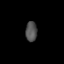
Tissue: prostate
Cell type: T cells
Senescence score: 0.2987
Nuclear area (px): 225
Mean DAPI intensity: 81.16